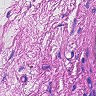
Metastatic tissue present: no